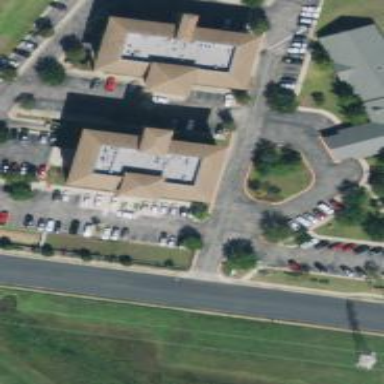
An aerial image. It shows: Healthcare clinic.